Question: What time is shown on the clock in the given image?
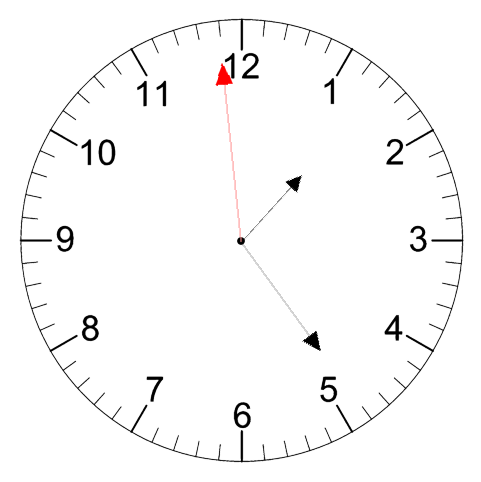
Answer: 01:23:59